Interaction volume radius: 10 \u00c5
Interaction volume height: 20 \u00c5
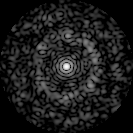
Disorder parameter: 0.7737